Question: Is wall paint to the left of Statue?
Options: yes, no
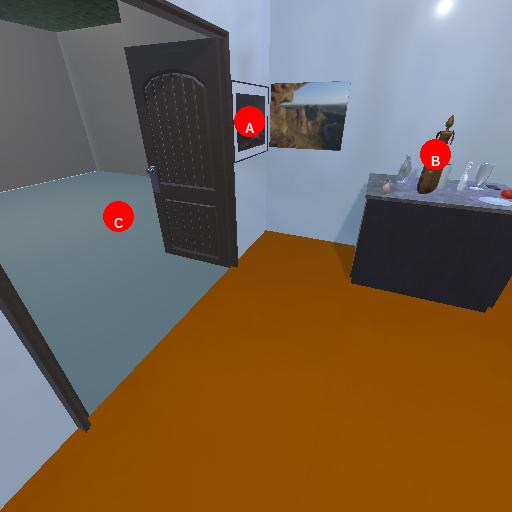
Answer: yes